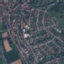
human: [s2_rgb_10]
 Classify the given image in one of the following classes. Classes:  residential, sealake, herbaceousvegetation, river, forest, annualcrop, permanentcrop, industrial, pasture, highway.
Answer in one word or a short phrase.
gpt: Residential